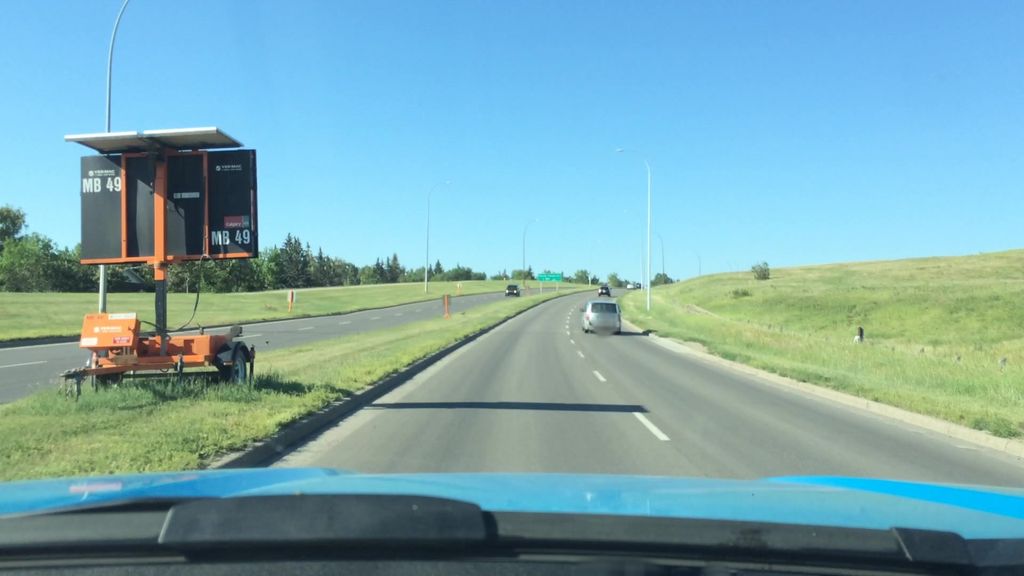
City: calgary